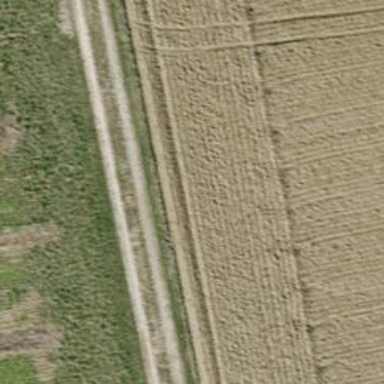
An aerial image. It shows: Track on the ground with grade3 tracktype.